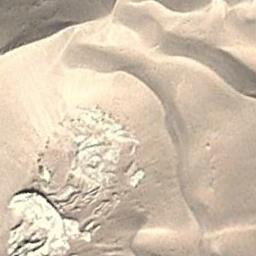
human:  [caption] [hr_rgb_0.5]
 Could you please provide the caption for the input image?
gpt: The desert has silvery sand, Some longitudinal dunes and some decayed rocks .

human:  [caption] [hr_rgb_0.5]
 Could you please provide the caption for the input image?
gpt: This is a yellow desert with massive texture and some white rocks .

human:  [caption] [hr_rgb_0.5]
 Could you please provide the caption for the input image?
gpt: The white desert is next to the bare land .

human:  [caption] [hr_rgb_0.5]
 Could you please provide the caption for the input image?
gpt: There are some ravines in this desert .

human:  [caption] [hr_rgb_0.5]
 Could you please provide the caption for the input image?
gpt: A yellow desert with some dunes .